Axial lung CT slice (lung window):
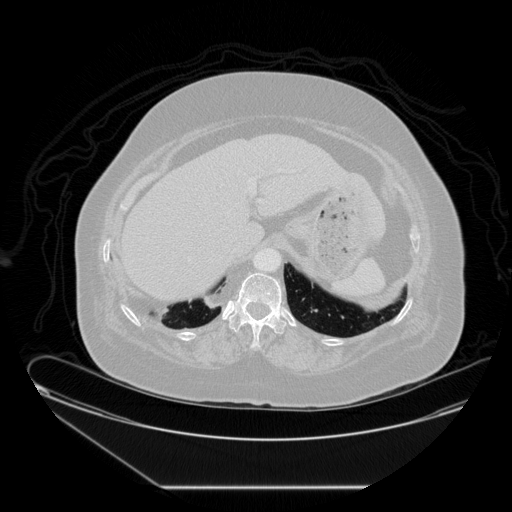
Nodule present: no